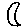
Label: moon